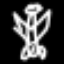
Label: angel